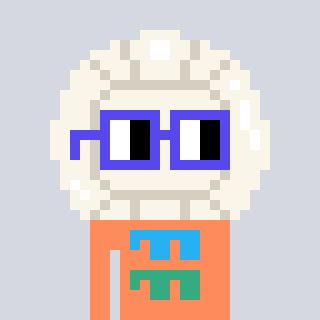
a pixel art character with square blue glasses, a volleyball-shaped head and a peachy-colored body on a cool background